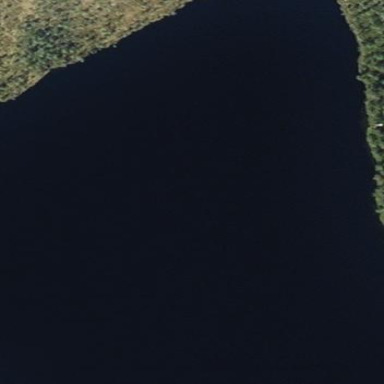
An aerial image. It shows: Serene lake.